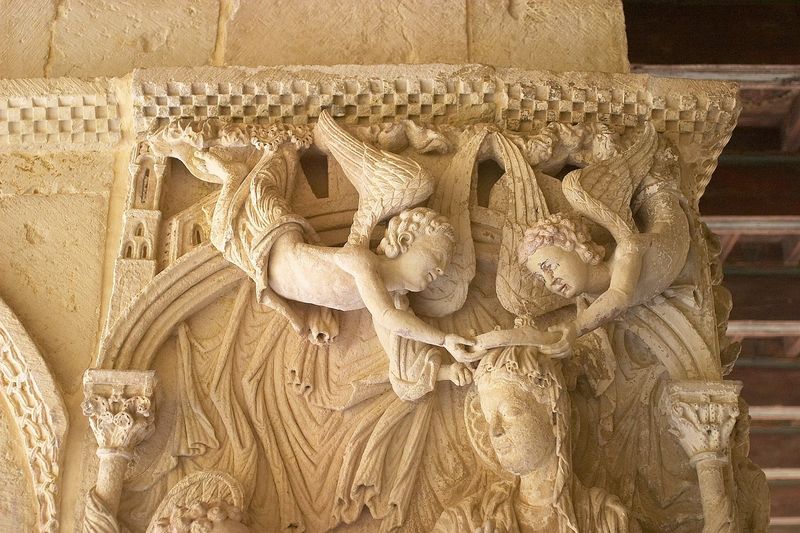
Titel: S. Domingo de Silos
Standort: Burgos (EU - E)
Schlagwörter: flügel, gott, frau, marmor, pfeiler, säulen, tür, schleier, schachbrettmuster, wand, stein, kirche, stoff, krone, engel, skulptur, relief, bogen, zwei, figuren, abbild, tor, religion, türme, torbogen, schweben, kunst, kapitelle, wandschmuck, gesims, sandstein, krönung, koenigin, gips, madonna, historisch, bauwerk, kultur, altertum, gesand, figureativ